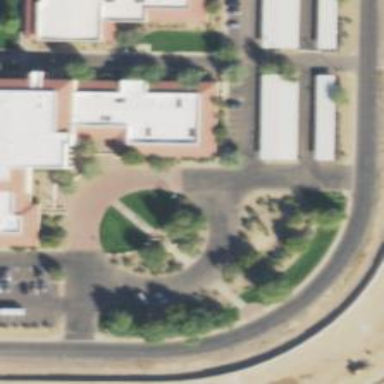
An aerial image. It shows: College building.